Question: I'm trying to submit my app to the AppStore but all in vain. No matter what I do I'm getting the following error:

I tried cleaning, deleting derived data, restarting Xcode, restarting my Mac. Nothing helps. <URL> suggests copying bundle from iTunesConnect and pasting it into the project, but it's not possible since iTunesConnect has changed and you are no longer able to copy bundle id from there. Any ideas, guys?
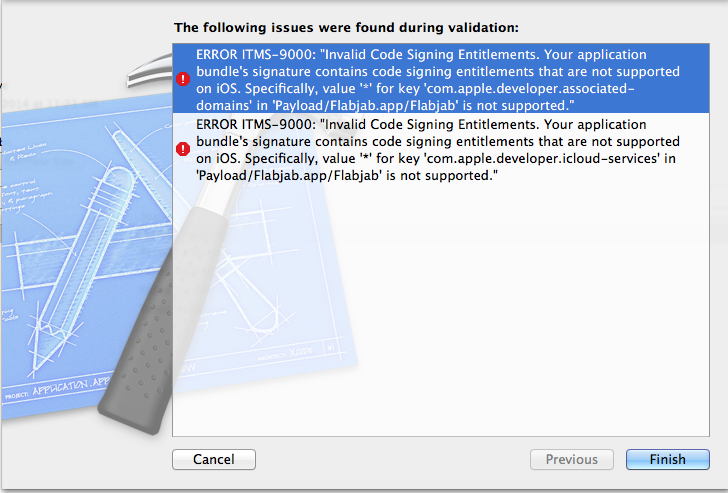
Answer: The problem existed because 'Associated domains' and 'iCloud' options (which wasn't actually required) were enabled for the app in the developer account. As soon as I disabled these options (and created new provisioning profile) the problem was gone